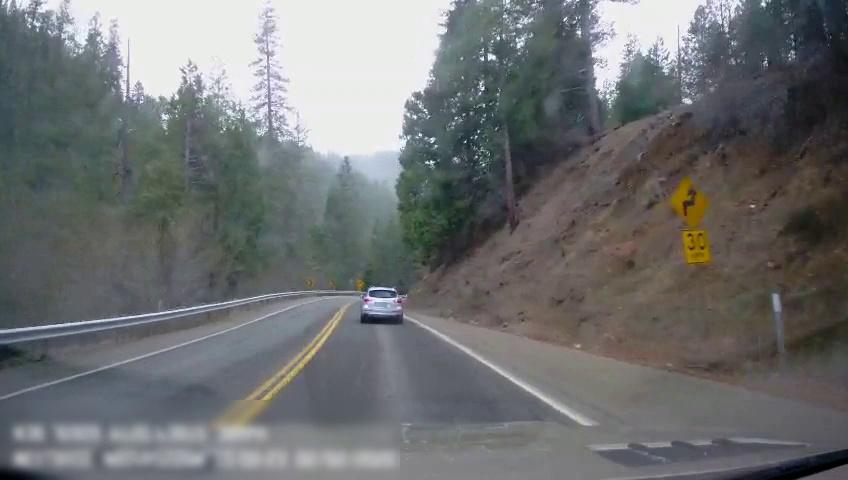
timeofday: Day
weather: Cloudy
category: Drivable Space
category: Vehicles | SUV
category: Lanes | Alternate Lane
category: Lanes | Current Lane
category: Lanes | Opposite Lane
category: Lanes | Opposite Lane
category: Traffic | Signs
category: Traffic | Signs